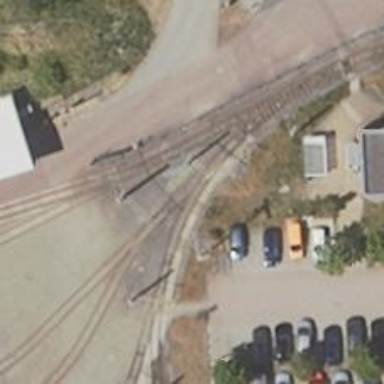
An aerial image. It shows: Tram railway service yard with electrified contact line.